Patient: sex M, age 36
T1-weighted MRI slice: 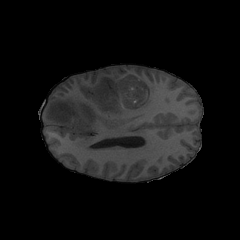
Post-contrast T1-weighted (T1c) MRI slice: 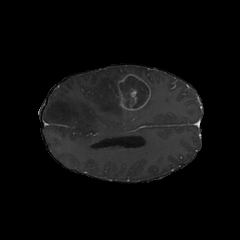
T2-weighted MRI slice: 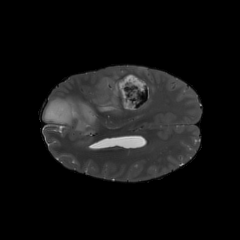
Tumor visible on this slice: yes
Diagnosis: Glioblastoma, IDH-wildtype
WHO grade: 4